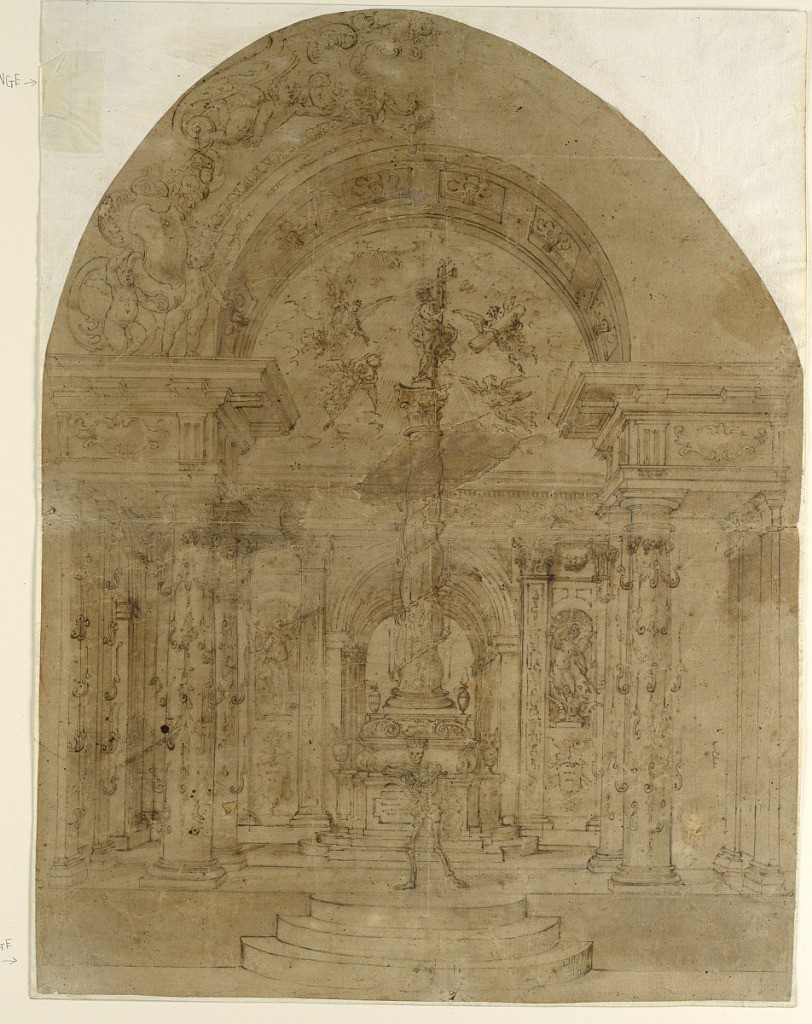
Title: Drawing
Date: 16th century
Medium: Black crayon, pen, brush, sepia. Brown paper
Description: Vertical rectangle. H, above !!!, the right half being partly not executed. A ''stage'' with three round steps in the middle of the front. In the middle of the foreground stands a crowned skeleton with bow and arrow, shooting at the beholder. Behind him the sepulchre proper, a sarcophagus serving as a base for a twisted column, around which a band like a branch is laid, supporting burning candles. Upon the capital is a statue of Christ embracing the cross. The frame of the stage is formed in the foreground by an arc, the columns and pillars of which are supporting candle brackets, each with one candle. In the background is a triumphal arch with statues, at left an angel blowing a trumpet, at right of the Devil, looking at the risen Christ. Above the triumphal arch, as a background for the statue, are four flying angels, each with one or two of the instruments of the passion. The pediment of the arch in the foreground is decorated with angels and escutcheons.